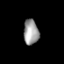
Tissue: prostate
Cell type: T cells
Senescence score: 0.2931
Nuclear area (px): 376
Mean DAPI intensity: 156.045